Interaction volume radius: 5 \u00c5
Interaction volume height: 15 \u00c5
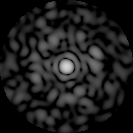
Disorder parameter: 0.8314